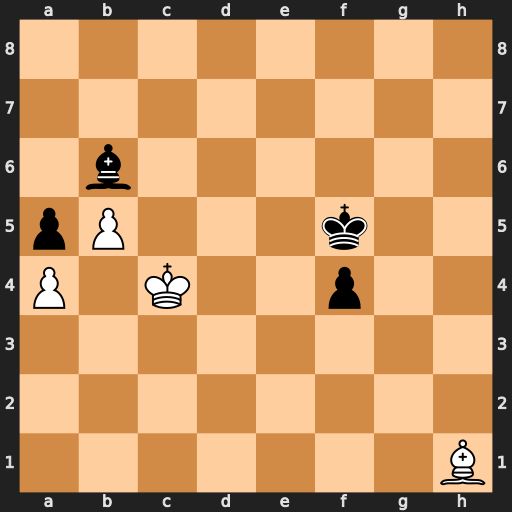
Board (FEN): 8/8/1b6/pP3k2/P1K2p2/8/8/7B
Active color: w
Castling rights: -
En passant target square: -
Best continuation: Kd5 Kg4 Kc6